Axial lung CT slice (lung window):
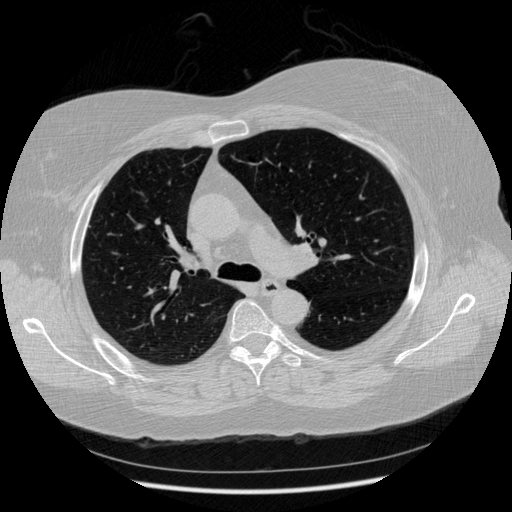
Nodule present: no